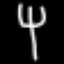
Label: fork